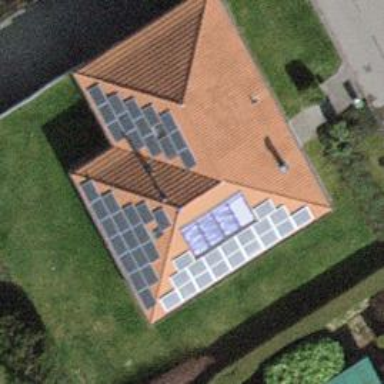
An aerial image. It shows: Small solar photovoltaic panel generator on the roof of building.